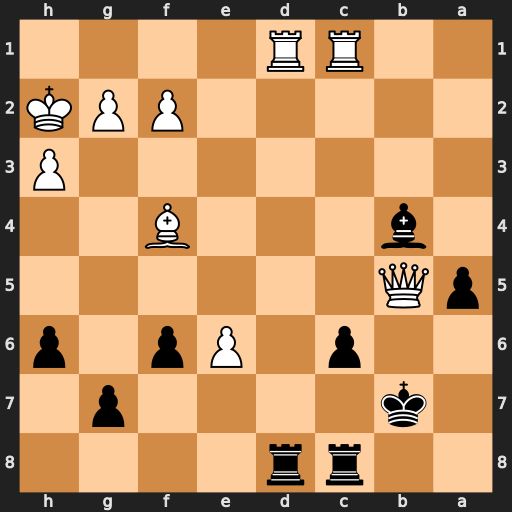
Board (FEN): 2rr4/1k4p1/2p1Pp1p/pQ6/1b3B2/7P/5PPK/2RR4
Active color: b
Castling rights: -
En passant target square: -
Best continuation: cxb5 Rxd8 Rxd8